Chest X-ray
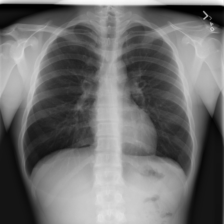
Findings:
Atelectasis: negative
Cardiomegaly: negative
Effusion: negative
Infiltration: negative
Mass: negative
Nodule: negative
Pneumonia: negative
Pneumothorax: negative
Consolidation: negative
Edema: negative
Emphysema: negative
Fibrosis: negative
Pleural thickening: negative
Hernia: negative